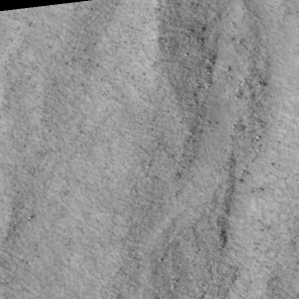
Label: non_frost